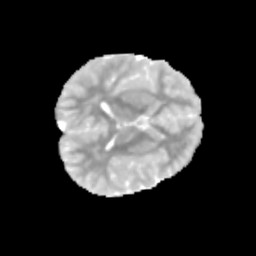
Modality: MD
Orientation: axial
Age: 9
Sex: male
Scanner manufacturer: siemens
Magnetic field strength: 3 T
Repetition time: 3.8 s
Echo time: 0.07 s